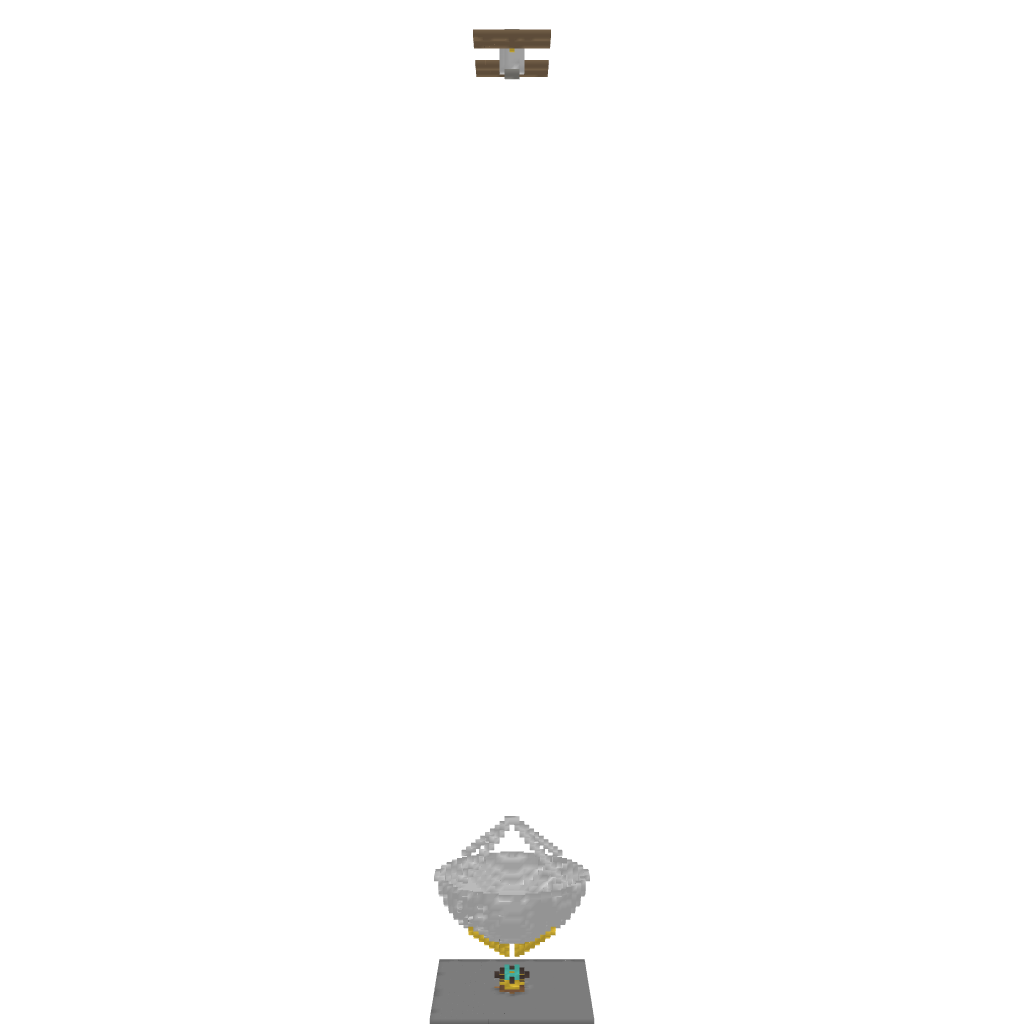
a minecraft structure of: Weather Control Satellite Dish